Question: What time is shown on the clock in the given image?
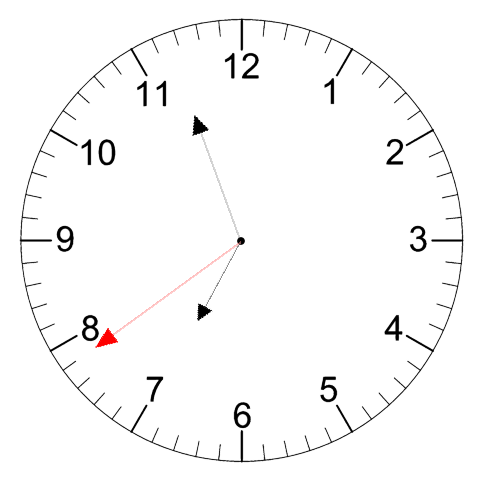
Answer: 06:56:39